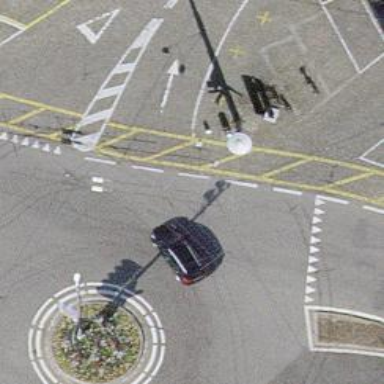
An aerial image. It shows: Secondary road with asphalt surface leading to roundabout. The presence of trolley wires indicates the use of electric trolleys in the area.